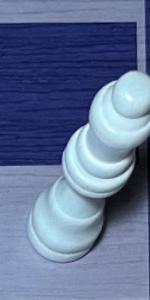
Label: Queen_White